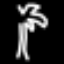
Label: palm tree